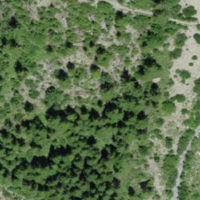
EUNIS habitat code: 32
Species observed at this site:
Chamaenerion angustifolium
Capra ibex